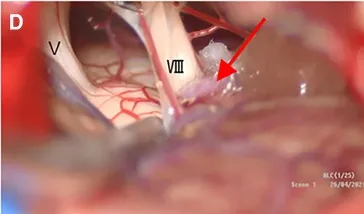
Intraoperative views under the microscope. The ACIA. Red arrow) had insinuated itself in the middle of the VII/VIII complex. No significant vascular compression of the trigeminal nerve root.
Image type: medical_photograph (other_medical_photograph)